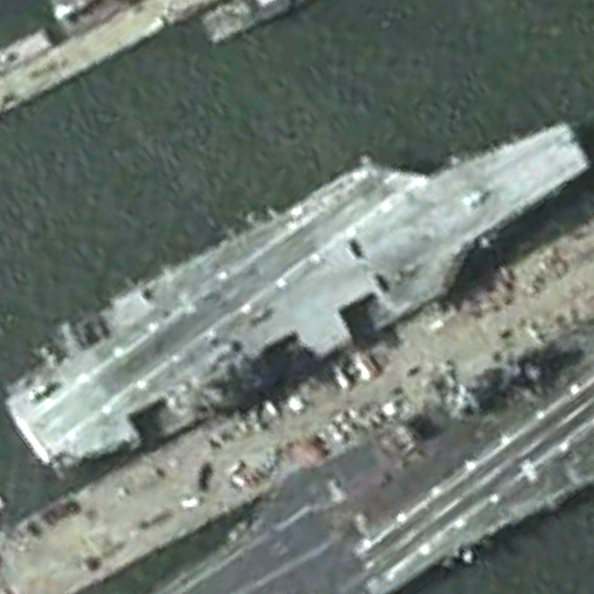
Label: aircraft_carrier